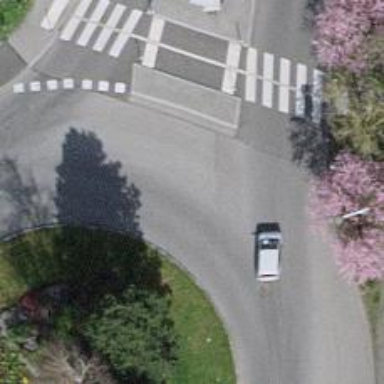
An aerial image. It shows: Tertiary road with asphalt surface leading to roundabout.